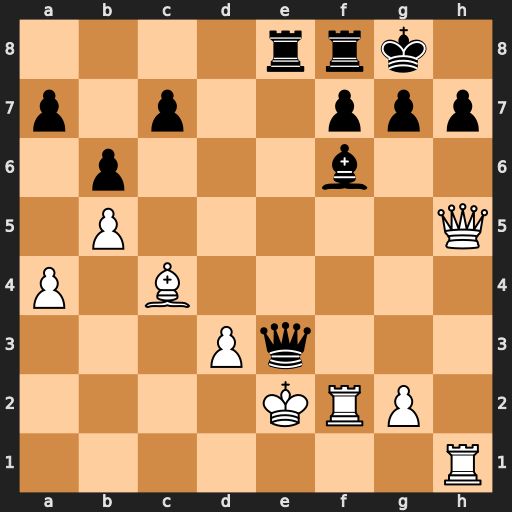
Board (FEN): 4rrk1/p1p2ppp/1p3b2/1P5Q/P1B5/3Pq3/4KRP1/7R
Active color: w
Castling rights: -
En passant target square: -
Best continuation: Kd1 h6 Rxf6